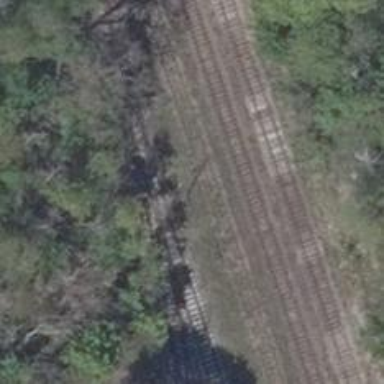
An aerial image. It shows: Railway switch.